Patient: sex M, age 80
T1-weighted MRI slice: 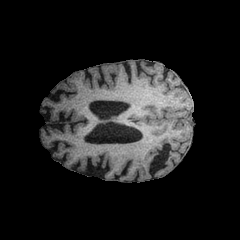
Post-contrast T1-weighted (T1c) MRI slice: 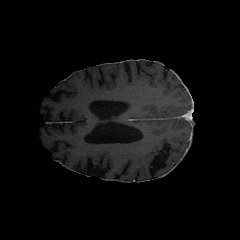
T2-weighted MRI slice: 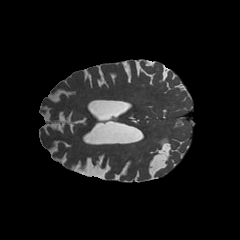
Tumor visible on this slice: no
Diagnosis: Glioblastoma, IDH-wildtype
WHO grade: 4